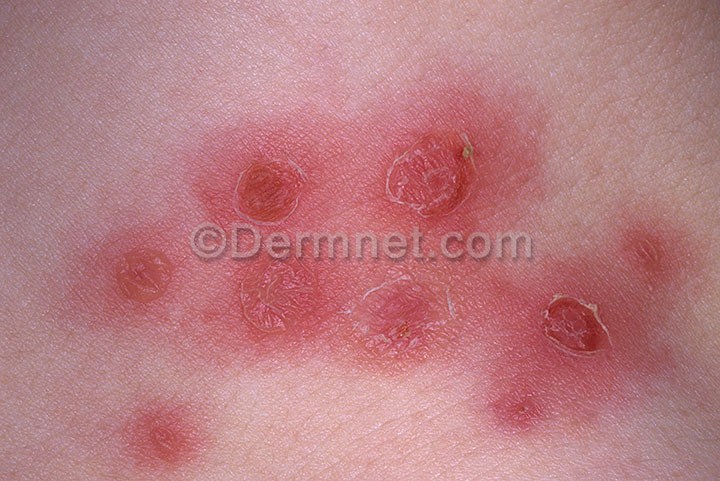
Disease: Warts Molluscum and other Viral Infections